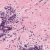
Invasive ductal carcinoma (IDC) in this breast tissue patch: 0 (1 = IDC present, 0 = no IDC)